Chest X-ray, AP view. Patient: 27 years old, sex F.
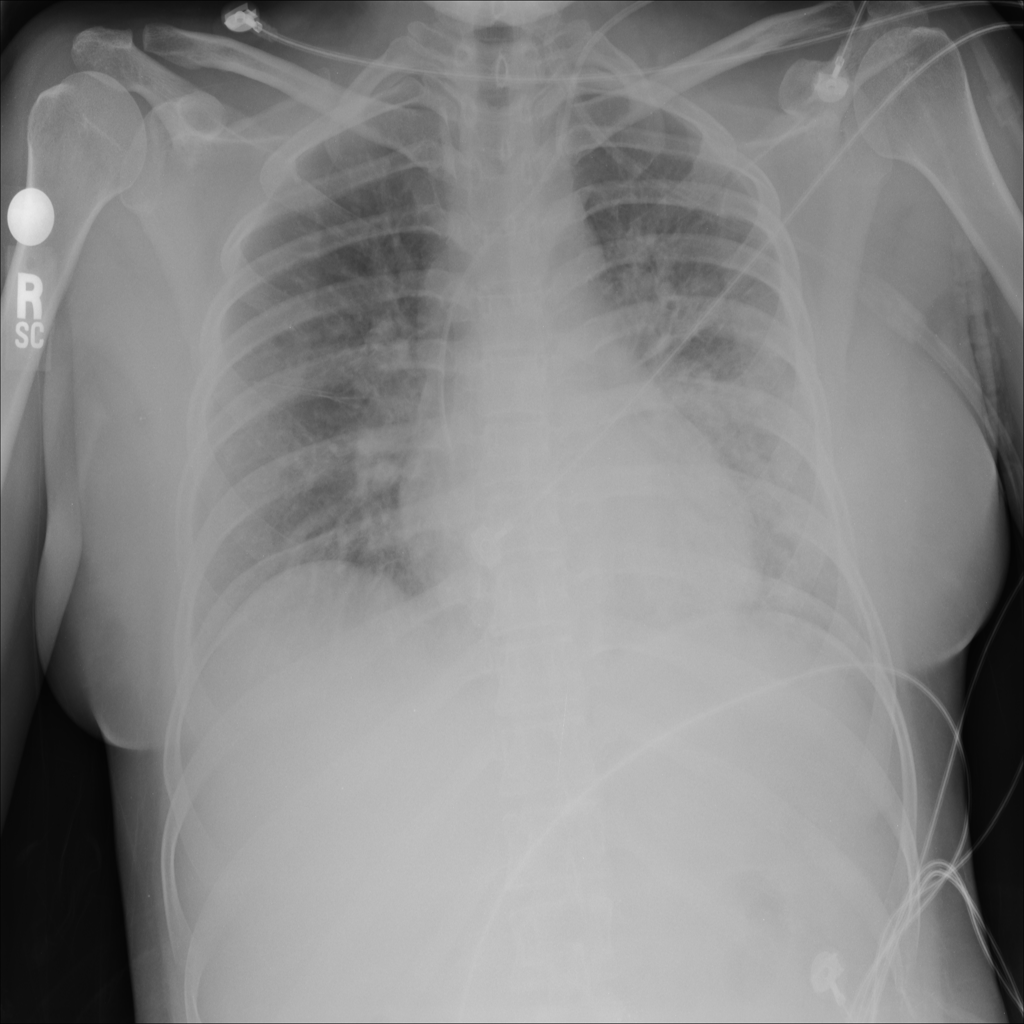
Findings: No Finding